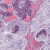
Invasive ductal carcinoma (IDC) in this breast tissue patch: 1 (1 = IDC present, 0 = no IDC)